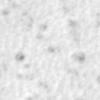
Label: no_change